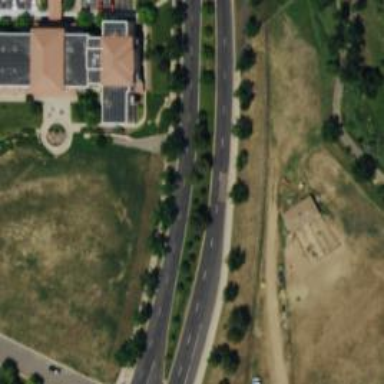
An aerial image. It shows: Tertiary road with asphalt surface and separate sidewalk.